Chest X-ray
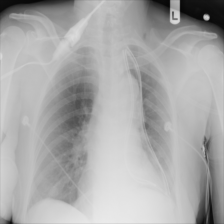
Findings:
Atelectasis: negative
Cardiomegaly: negative
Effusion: negative
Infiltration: negative
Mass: negative
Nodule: negative
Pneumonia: negative
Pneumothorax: negative
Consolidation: negative
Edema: negative
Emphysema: negative
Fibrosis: negative
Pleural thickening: negative
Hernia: negative